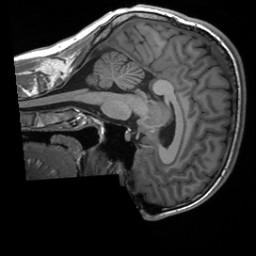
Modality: T1w
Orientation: sagittal
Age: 27
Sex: male
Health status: healthy
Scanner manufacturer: siemens
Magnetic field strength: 3 T
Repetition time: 2 s
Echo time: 0.00232 s